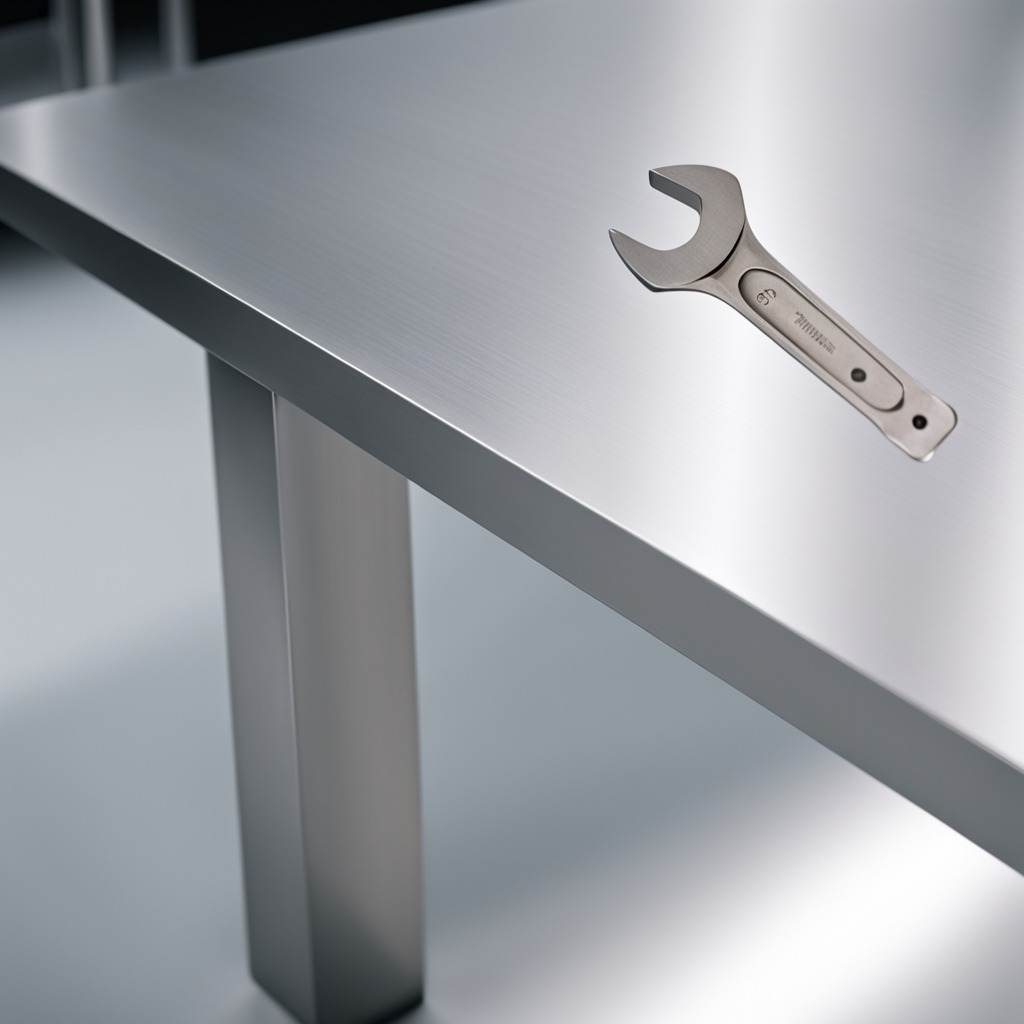
An wrench is lying on a stainless steel table in a high-end prototyping lab.